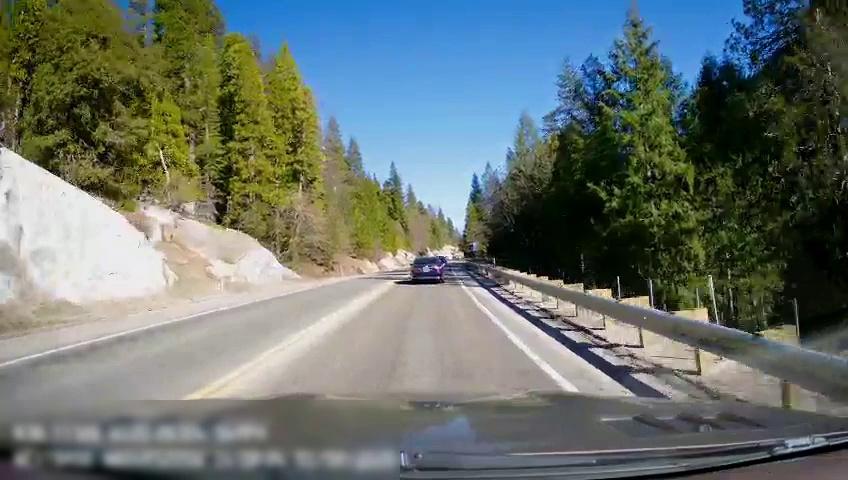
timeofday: Day
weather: Sunny
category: Drivable Space
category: Vehicles | Car
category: Lanes | Opposite Lane
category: Lanes | Opposite Lane
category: Lanes | Current Lane
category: Lanes | Current Lane